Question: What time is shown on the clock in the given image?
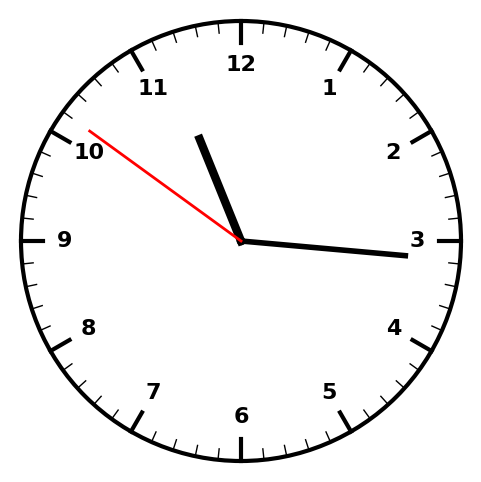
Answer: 11:15:51